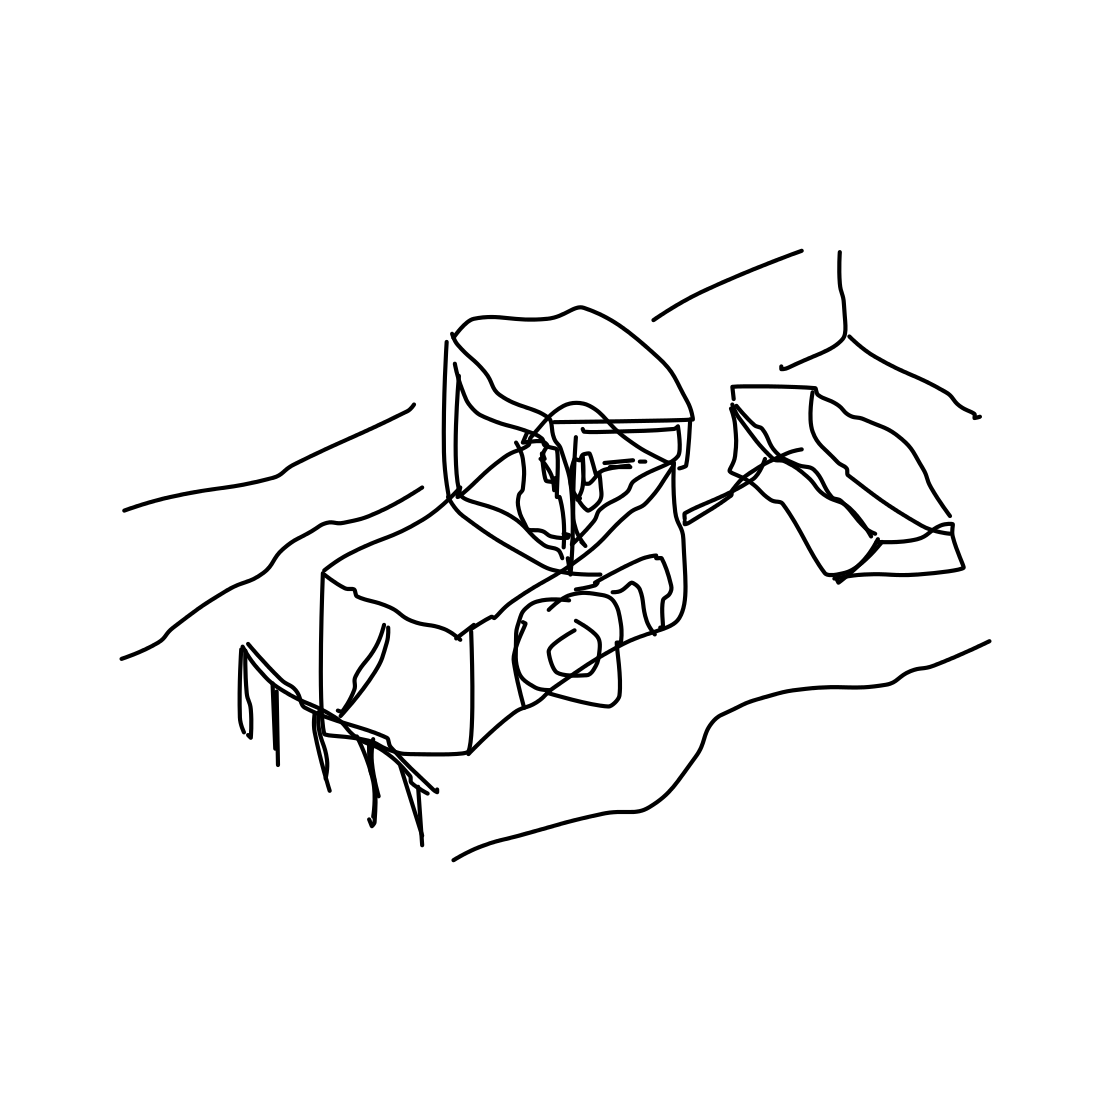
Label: bulldozer